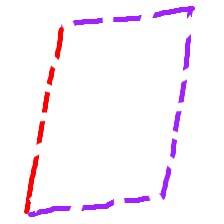
Shape: parallelogram